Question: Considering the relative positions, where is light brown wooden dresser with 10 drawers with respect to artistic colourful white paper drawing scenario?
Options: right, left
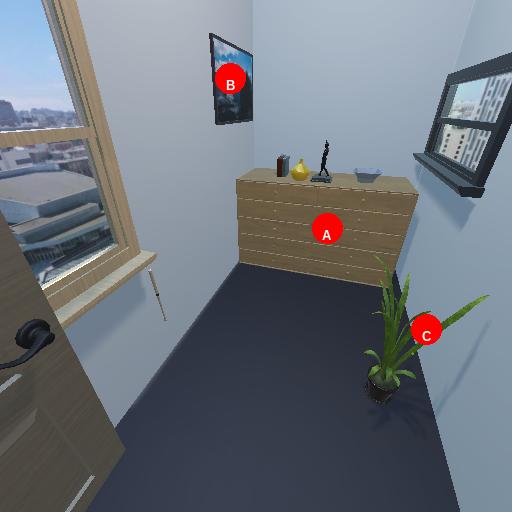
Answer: right